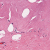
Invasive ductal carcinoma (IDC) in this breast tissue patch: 0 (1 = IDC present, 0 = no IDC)